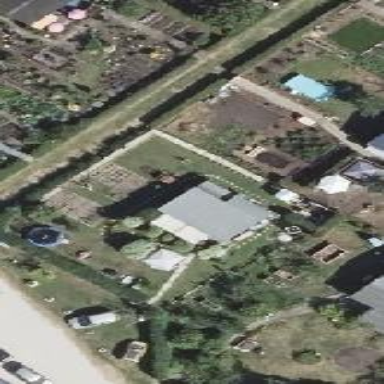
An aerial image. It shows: Plot within allotments.